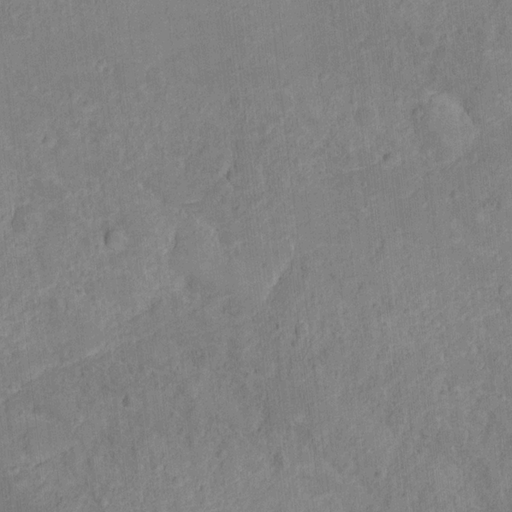
Classes present: Background